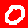
Digit: 0